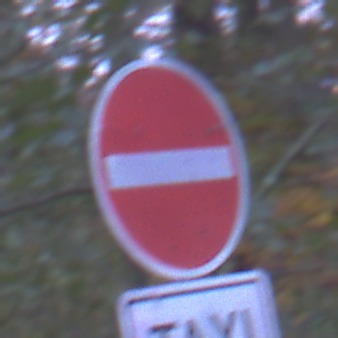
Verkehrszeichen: VerbotDerEinfahrt
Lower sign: BesondereFahrzeugeUndTransportgueter1
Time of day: Night
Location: Outdoor (Suburban)
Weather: PartlyCloudy
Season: NotSpecified
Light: Artificial